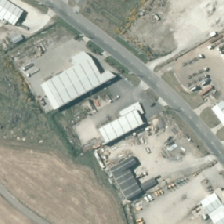
Land cover: urban_build_up